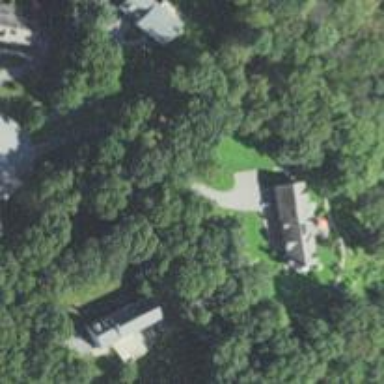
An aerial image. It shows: Residential driveway.